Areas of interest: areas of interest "Hospital"
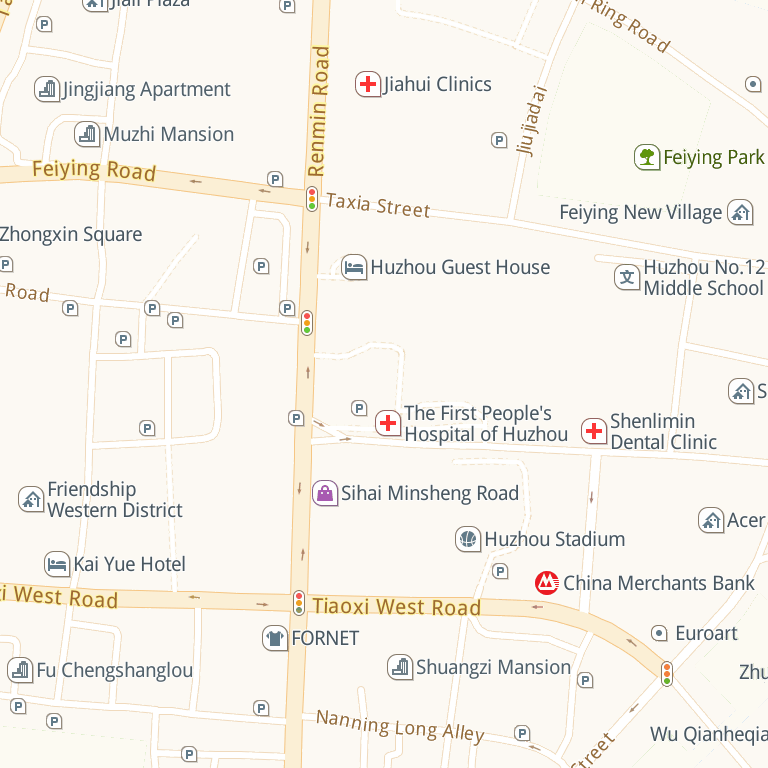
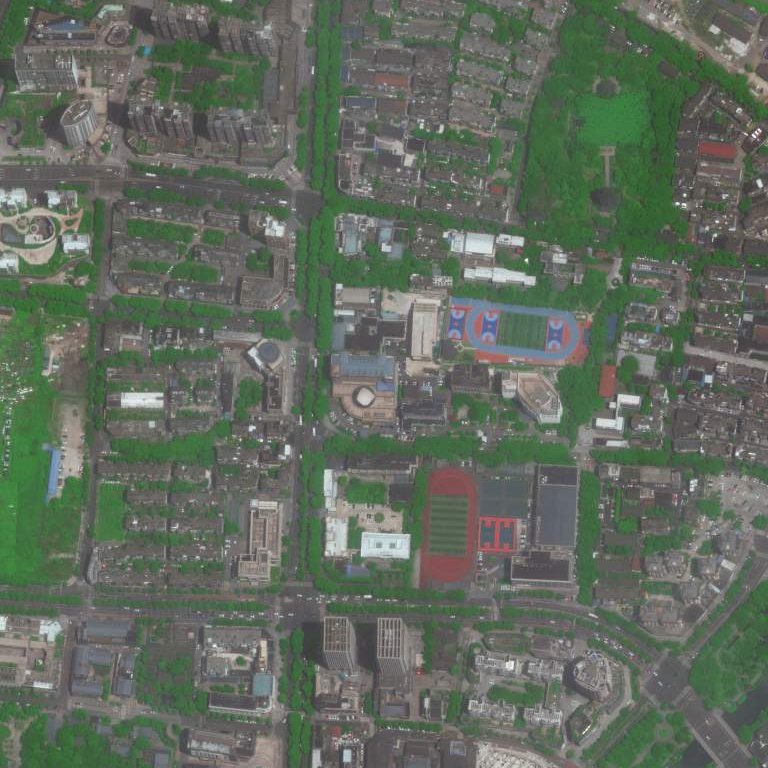